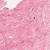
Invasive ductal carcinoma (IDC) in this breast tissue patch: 0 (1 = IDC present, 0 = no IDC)